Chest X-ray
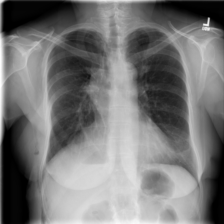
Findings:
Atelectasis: negative
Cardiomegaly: negative
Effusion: positive
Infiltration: negative
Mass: negative
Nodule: negative
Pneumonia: negative
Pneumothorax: positive
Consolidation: negative
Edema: negative
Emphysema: negative
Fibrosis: negative
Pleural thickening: negative
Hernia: negative